【题型】解答题　【知识点】平面几何　【难度】medium
在矩形 \(ABCD\) 中，点 \(E\)，\(F\) 分别在边 \(AD\)，\(BC\) 上，将矩形 \(ABCD\) 沿 \(EF\) 折叠，使点 \(A\) 的对应点 \(P\) 落在边 \(CD\) 上，点 \(B\) 的对应点为 \(G\)，\(PG\) 交 \(BC\) 于点 \(H\)。

(1) 如图 1，求证：\(\triangle DEP \backsim \triangle CPH\)；
\vspace{2em}
(2) 如图 2，当 \(P\) 为 \(CD\) 的中点，\(AB = 2\)，\(AD = 3\) 时，求 \(GH\) 的长；
\vspace{2em}
(3) 如图 3，当 \(AB = AD\) 时，设矩形 \(ABCD\) 的周长为 \(m\)，\(\triangle CHP\) 的周长为 \(n\)，探究 \(n\) 与 \(m\) 的数量关系，并说明理由。
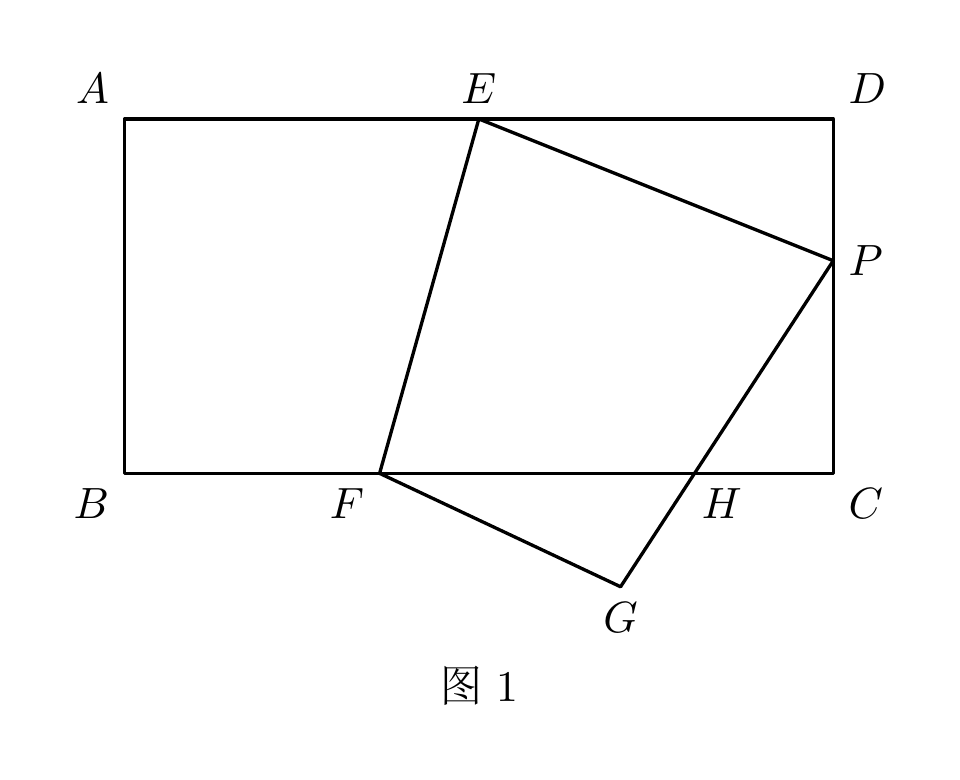
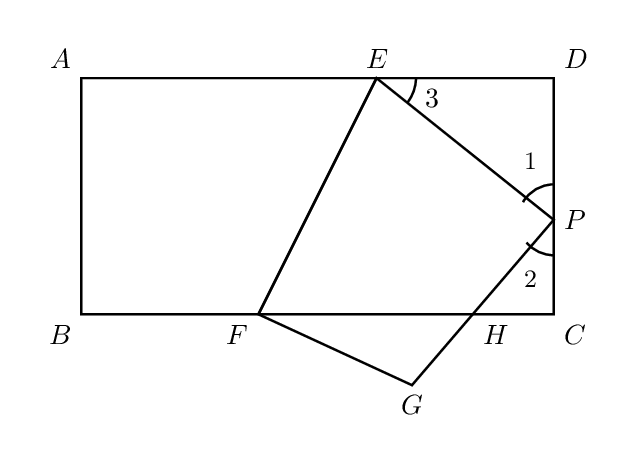
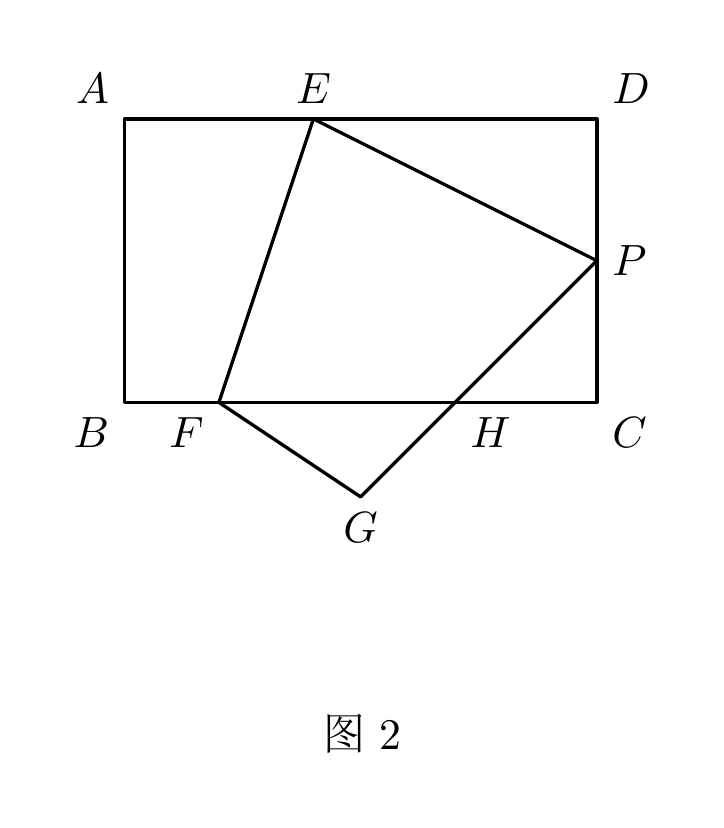
【解答】
【答案】
(1) 见解析
(2) \(GH = \dfrac{3}{4}\)
(3) \(n = \dfrac{1}{2}m\)
\vspace{1em}
【分析】
(1) 证明对应角相等，即可得到 \(\triangle EDP \backsim \triangle PCH\)；
(2) 根据 \(\triangle EDP \backsim \triangle PCH\)，求得 \(PH\) 的长度，从而得出 \(GH\) 长度；
(3) 根据题意得出四边形 \(ABCD\) 是正方形，根据折叠的性质，设 \(AD = BC = t\)，则 \(m = 4t\)，\(ED = a\)，\(PD = b\)，则 \(EP = AE = t - a\)，\(PC = t - b\)，在 \(\text{Rt}\triangle PED\) 中，勾股定理可得 \(t^2 - 2at = b^2\)，根据 \(\triangle EDP \backsim \triangle PCH\) 得出 \(PH = \dfrac{(t - a)(t - b)}{a}\)，\(CH = \dfrac{b(t - b)}{a}\)，进而得出 \(n = \dfrac{1}{2}m\)，即可求解。
\vspace{1em}
【详解】
(1) 证明：如图，

\(\because\) 四边形 \(ABCD\) 是矩形，
\(\therefore \angle A = \angle D = \angle C = 90^\circ\)，
\(\therefore \angle 1 + \angle 3 = 90^\circ\)。
\(\because E\)，\(F\) 分别在 \(AD\)，\(BC\) 上，将四边形 \(ABFE\) 沿 \(EF\) 翻折，使 \(A\) 的对称点 \(P\) 落在 \(DC\) 上，
\(\therefore \angle EPH = \angle A = 90^\circ\)，
\(\therefore \angle 1 + \angle 2 = 90^\circ\)，
\(\therefore \angle 3 = \angle 2\)，
\(\therefore \triangle EDP \backsim \triangle PCH\)。
\vspace{1em}
(2) 解：\(\because\) 四边形 \(ABCD\) 是矩形，
\(\therefore CD = AB = 2\)，\(AD = BC = 3\)，\(\angle A = \angle D = \angle C = 90^\circ\)。
\(\because P\) 为 \(CD\) 中点，
\(\therefore DP = CP = \dfrac{1}{2} \times 2 = 1\)。
设 \(EP = AE = x\)，
\(\therefore ED = AD - x = 3 - x\)。
在 \(\text{Rt}\triangle EDP\) 中，\(EP^2 = ED^2 + DP^2\)，
即 \(x^2 = (3 - x)^2 + 1\)，
解得 \(x = \dfrac{5}{3}\)，
\(\therefore EP = AE = x = \dfrac{5}{3}\)，
\(\therefore ED = AD - AE = \dfrac{4}{3}\)。
\(\because \triangle EDP \backsim \triangle PCH\)，
\(\therefore \dfrac{ED}{PC} = \dfrac{EP}{PH}\)，即 \(\dfrac{\dfrac{4}{3}}{1} = \dfrac{\dfrac{5}{3}}{PH}\)，
\(\therefore PH = \dfrac{5}{4}\)。
\(\because PG = AB = 2\)，
\(\therefore GH = PG - PH = \dfrac{3}{4}\)。
\vspace{1em}
(3) 解：\(\because\) 四边形 \(ABCD\) 是矩形，\(AB = AD\)，
\(\therefore\) 四边形 \(ABCD\) 是正方形，
\(\therefore\) 设 \(AD = BC = t\)，则 \(m = 4t\)。
\(\because\) 折叠，
\(\therefore PE = AE\)。
设 \(ED = a\)，\(PD = b\)，则 \(EP = AE = t - a\)，\(PC = t - b\)。
在 \(\text{Rt}\triangle PED\) 中，\(PE^2 = PD^2 + DE^2\)，
即 \((t - a)^2 = a^2 + b^2\)，
\(\therefore t^2 - 2at = b^2\)。
\(\because \triangle EDP \backsim \triangle PCH\)，
\(\therefore \dfrac{ED}{PC} = \dfrac{EP}{PH} = \dfrac{DP}{CH}\)，即 \(\dfrac{a}{t - b} = \dfrac{t - a}{PH} = \dfrac{b}{CH}\)，
\(\therefore PH = \dfrac{(t - a)(t - b)}{a}\)，\(CH = \dfrac{b(t - b)}{a}\)。
\(\therefore n = PC + CH + PH = t - b + \dfrac{(t - a)(t - b)}{a} + \dfrac{b(t - b)}{a} = \dfrac{t^2 - b^2}{a}\)。
\(\because t^2 - 2at = b^2\)，
\(\therefore n = \dfrac{t^2 - (t^2 - 2at)}{a} = 2t = \dfrac{1}{2}m\)，
\(\therefore n = \dfrac{1}{2}m\)。
\vspace{1em}
【点睛】
本题考查了正方形的性质，矩形与折叠、相似三角形的判定与性质、勾股定理，熟练掌握以上基础知识是解题关键。
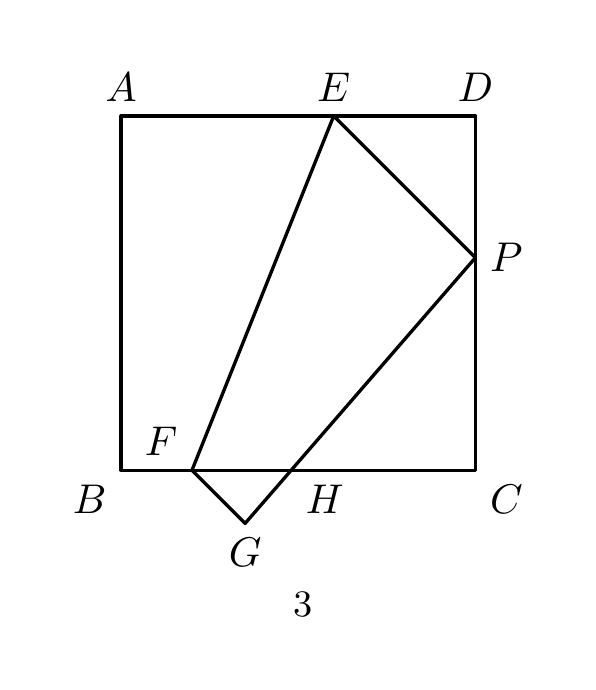